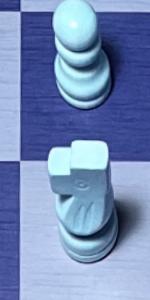
Label: Knight_White